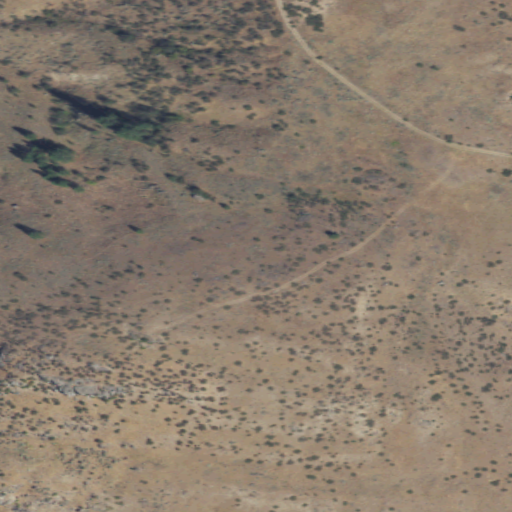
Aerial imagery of mountain in Washington named Mount Iams containing grassland and open development